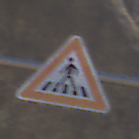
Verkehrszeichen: FussgaengerueberwegRechts
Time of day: MorningAfternoon
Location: Outdoor (Nature)
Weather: Clear
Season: NotSpecified
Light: Natural